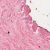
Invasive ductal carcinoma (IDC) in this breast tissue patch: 0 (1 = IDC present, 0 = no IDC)